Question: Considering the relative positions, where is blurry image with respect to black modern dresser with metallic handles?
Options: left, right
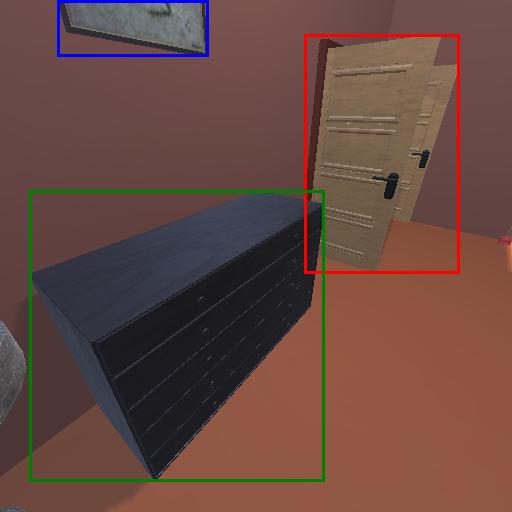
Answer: left